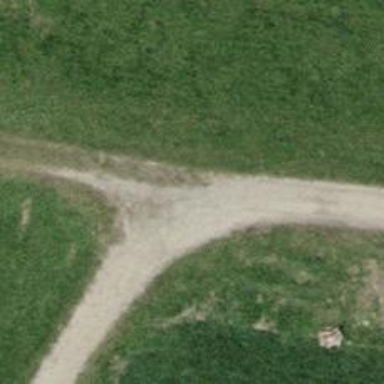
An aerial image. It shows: Dirt track road with grade 3 tracktype.